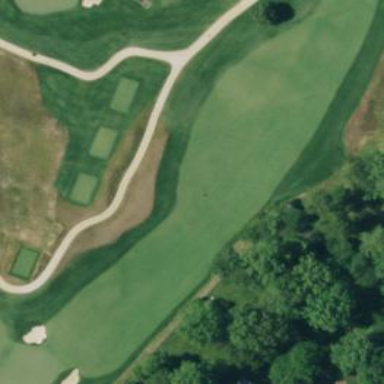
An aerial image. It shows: Golf fairway in the image.